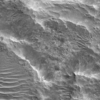
Label: not_dusty